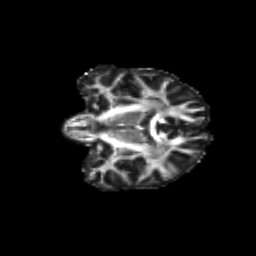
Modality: FA
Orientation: coronal
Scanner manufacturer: siemens
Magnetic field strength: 3 T
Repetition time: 9.2 s
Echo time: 0.084 s